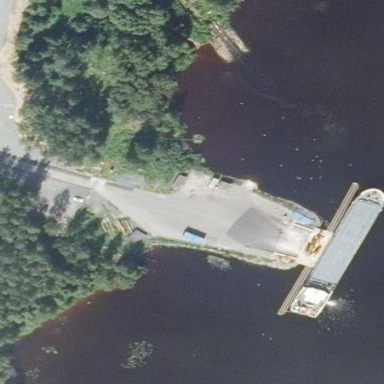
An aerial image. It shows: Paved dock next to the waterway.